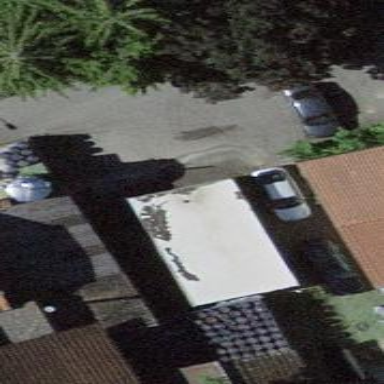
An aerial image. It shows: Commercial building.